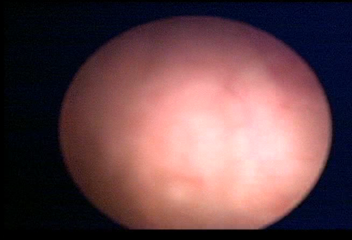
Modality: WLC
Class: Normal mucosa
Bladder cancer association: No